Question: I'm having trouble retrieving my form Data that has been submitted via ajax like this:
'''
$( "form" ).on( "submit", function( event ) {
var formData = $(this).serializeArray();
console.log("fomData");
$.ajax({
url: window.location.origin+ "/selfservicemanager/localtmfsetup/local_tmf_setup.php",
type: "POST",
data: JSON.stringify(formData),
success : function (){
alert("success");
}
});
});
'''
I can see the data being sent over the network like this:

But when I try to retrieve the data on the server side the $_POST array is empty.
'''
<?php
var_dump($_POST);
die();
?>
array (size=0)
empty
'''
Any ideas? I've tried to stringify the data being sent, and also tried to decode the $_POST array but it expects a string.....
---
PART 2:
---
Yes I had tried the serialize function before and had started using the serializeArray() function just to see if it might work. I've tried using jquery's $.post() instead of $.ajax() - but nothing seems to work. However, I now think that this is a Chrome problem. I just tested on Firefox and it all works fine. I've also looked at the response coming back in chrome debugger and interestingly enough, it is printing the $_POST array as XML like this:
'''
<pre class='xdebug-var-dump' dir='ltr'>
<b>array</b> <i>(size=7)</i>
'weekly_out_of_office' <font color='#888a85'>=&gt;</font>
<b>array</b> <i>(size=3)</i>
0 <font color='#888a85'>=&gt;</font> <small>string</small> <font color='#cc0000'>'monday'</font> <i>(length=6)</i>
1 <font color='#888a85'>=&gt;</font> <small>string</small> <font color='#cc0000'>'wednesday'</font> <i>(length=9)</i>
2 <font color='#888a85'>=&gt;</font> <small>string</small> <font color='#cc0000'>'friday'</font> <i>(length=6)</i>
'public_holiday_names' <font color='#888a85'>=&gt;</font> <small>string</small> <font color='#cc0000'>''</font> <i>(length=0)</i>
'public_holiday_value' <font color='#888a85'>=&gt;</font> <small>string</small> <font color='#cc0000'>'6/17/2014'</font> <i>(length=9)</i>
'pay_day' <font color='#888a85'>=&gt;</font> <small>string</small> <font color='#cc0000'>'1'</font> <i>(length=1)</i>
'final_approval' <font color='#888a85'>=&gt;</font> <small>string</small> <font color='#cc0000'>'-1'</font> <i>(length=2)</i>
'final_output' <font color='#888a85'>=&gt;</font> <small>string</small> <font color='#cc0000'>'-6'</font> <i>(length=2)</i>
'file_input_type_1' <font color='#888a85'>=&gt;</font> <small>string</small> <font color='#cc0000'>'fdsff'</font> <i>(length=5)</i>
</pre>
'''
But when I try to access the values via PHP like
'''
$final_approval = $_POST['final_approval'];
'''
I get null
Not sure what this means?
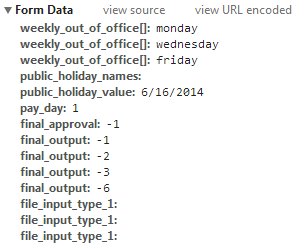
Answer: You can simply use <URL>, also its not sending over the wire as you might think because your writing to console before its sent, so it just looks like it is.
Try this:
'''
<script>
$( "form" ).submit(function(event){
$.ajax({
url: window.location.origin+ "/selfservicemanager/localtmfsetup/local_tmf_setup.php",
type: "POST",
data: $(this).serialize(),
success : function (resp){
alert(resp);
}
});
event.preventDefault();
});
</script>
'''
With this you should get an alert back of the 'var_dump($_POST);' by using 'alert(resp);'
Or the latest way of doing it,
'''
<script>
$( "form" ).submit(function(event){
var request = $.ajax({
url: window.location.origin+ "/selfservicemanager/localtmfsetup/local_tmf_setup.php",
type: "POST",
data: $(this).serialize()
});
request.done(function( resp ) {
alert(resp);
});
request.fail(function( jqXHR, textStatus ) {
alert( "Request failed: " + textStatus );
});
event.preventDefault();
});
</script>
'''
Also note that there is no support for 'window.location.origin' in IE so you will need to add something like the following when bootstrapping your JS
'''
/* IE Fix for .origin */
if(!window.location.origin) {
window.location.origin = window.location.protocol + "//" + window.location.hostname + (window.location.port?':'+window.location.port:'');
}
'''
## Update (Simple Example)
'''
<?php
/* check POST */
if($_SERVER['REQUEST_METHOD'] == 'POST'){
/* do std form handling ect */
$value = isset($_POST['value']) ? $_POST['value'] : null;
//do the rest of logic ect
//..
/* Then finally respond with json if request from AJAX -
this way you can handle javascript on and off browsers.
*/
if(!empty($_SERVER['HTTP_X_REQUESTED_WITH']) && strtolower($_SERVER['HTTP_X_REQUESTED_WITH']) == 'xmlhttprequest') {
//setup to respond with
header('Content-Type: application/json');
//send back - example
exit(json_encode(array('value_from_ajax' => $value)));
}
}
?>
<!DOCTYPE HTML>
<html>
<head>
<meta http-equiv="Content-Type" content="text/html; charset=utf-8">
<title></title>
<script src="//code.jquery.com/jquery-1.11.0.min.js"></script>
<script src="//code.jquery.com/jquery-migrate-1.2.1.min.js"></script>
<script>
jQuery(document).ready(function(){
$(".input_form").submit(function(event){
var request = $.ajax({
//url: window.location.origin+ "/selfservicemanager/localtmfsetup/local_tmf_setup.php",
url: window.location.origin+ "/ajax_test.php", // <--!
type: "POST",
data: $(this).serialize(),
dataType: "json"
});
request.done(function( resp ) {
$("#ajax_resp").html(resp.value_from_ajax);
});
request.fail(function( jqXHR, textStatus ) {
alert( "Request failed: " + textStatus );
});
event.preventDefault();
});
});
</script>
</head>
<body>
<h1>Example</h1>
<form method="post" action="" class="input_form">
<fieldset>
<legend>Da form</legend>
<label>Value :</label>
<input type="text" name="value" value="" required>
<input type="submit" value="Submit">
</fieldset>
</form>
<p id="ajax_resp"></p>
</body>
</html>
'''